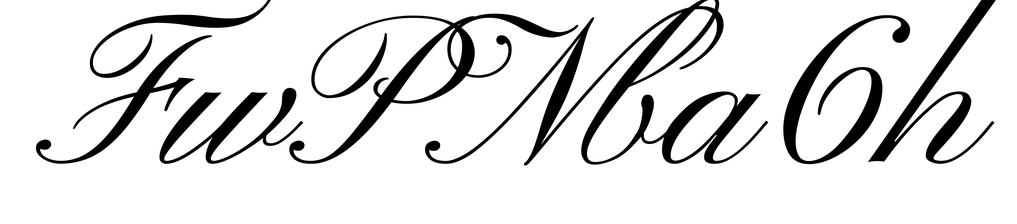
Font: PinyonScript-Regular